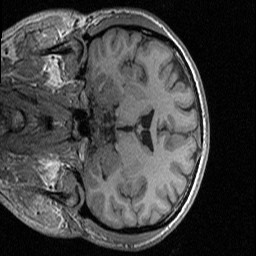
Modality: T1w
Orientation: coronal